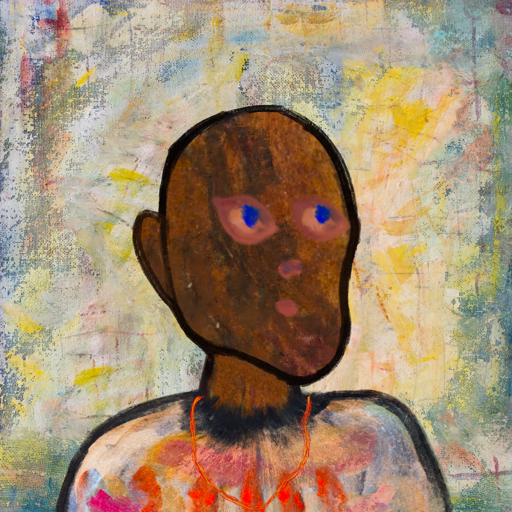
Background: Irani, Head And Neck Side: Mosgoul, Face Side: Mother_And_Son_Mother, Bust: Childish, Hair Side: Blank, Head Accessory: Blank, Second Necklace: Gypsy_Mother_2, Necklace: Blank, Baby: Blank